Question: I'm facing some locks at our DB server created by our application. What I don't understand is how a process that is Sleeping is having an Open Transaction (that process 71 is the one creating the Lock).
As far as I know when a process finishes it closes all the opened transactions. Is that rigth?
Thanks in advance mates.

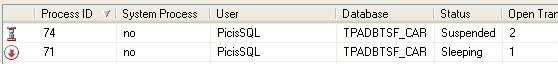
Answer: > As far as I know when a process
finishes it closes all the opened
transactions. Is that right?
No. If you explicitly open a transaction you must explicitly 'commit' or 'rollback'. Until that time the transaction remains open so it is perfectly possible for a connection to be idle (not currently processing any task) but still have an uncommitted transaction.
Many people expect that an error will automatically roll back a transaction but this is not the case unless you have
'''
set xact_abort on
'''